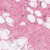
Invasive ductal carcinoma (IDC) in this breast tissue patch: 0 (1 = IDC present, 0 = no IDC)